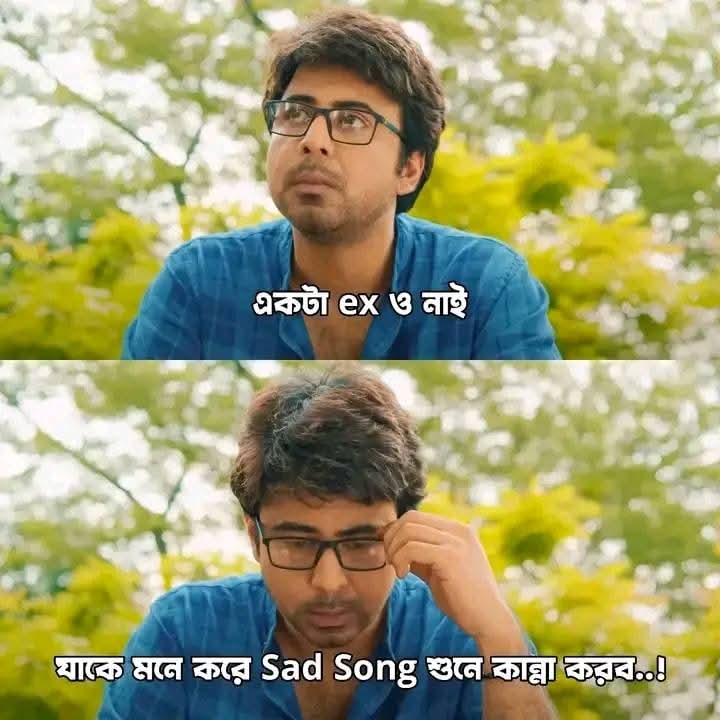
Text: একটা ex ও নাই
যাকে মনে করে Sad Song শুনে কান্না করব..!
Label: Non Hate